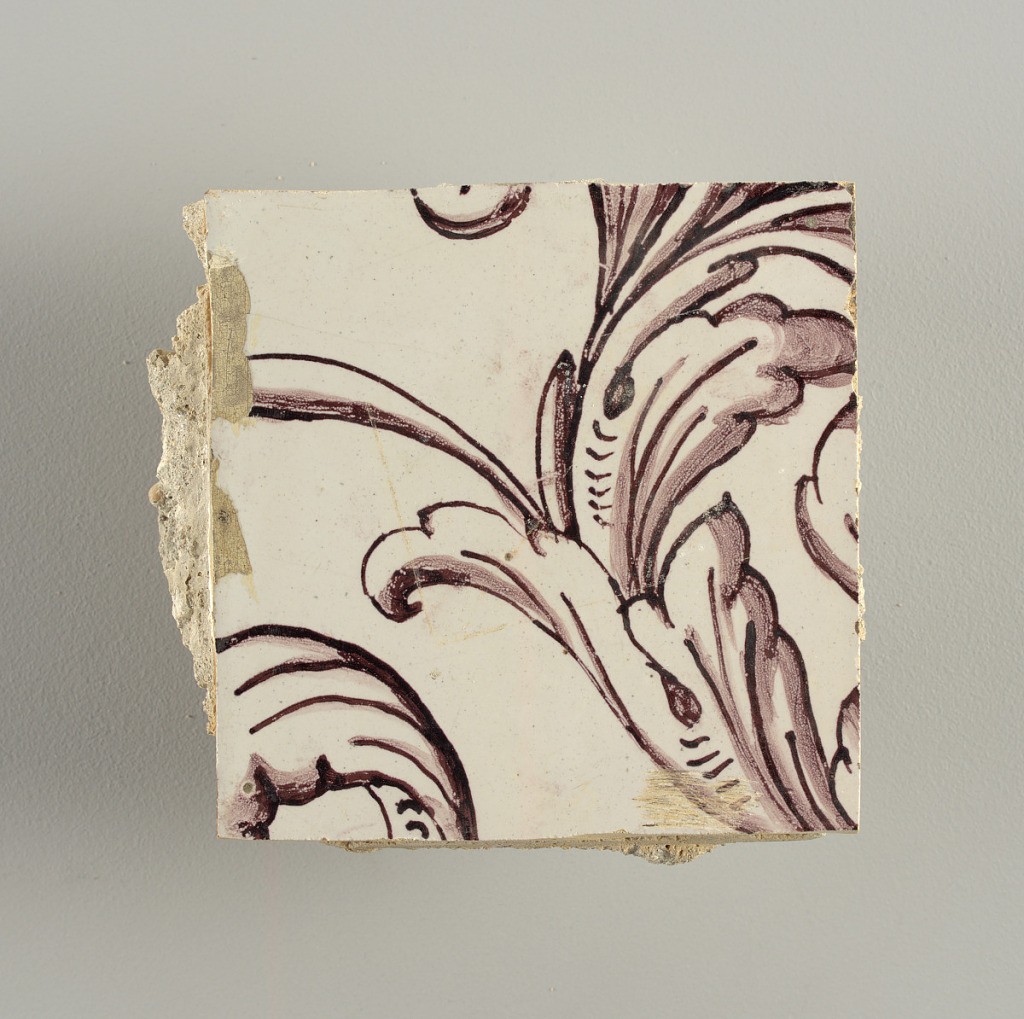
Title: Wall facing
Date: ca. 1725
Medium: Tin-glazed earthenware, underglaze
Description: Horizontal rectangle.  Thirty-seven tiles wide and twenty-one high with opening for door or window nineteen and one-half tiles high and twelve wide.  To left and right of opening, centered canopy above. Left, woman representing Hope, right, a sculputure urn.  Centered above opening, a mascaron.  Arabesque design of foliage.